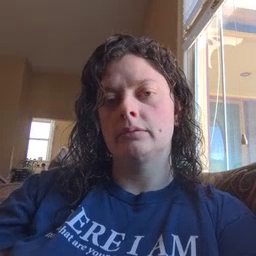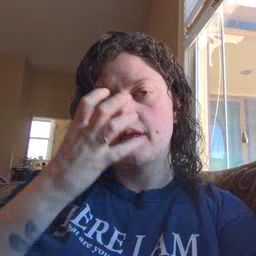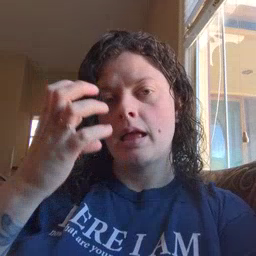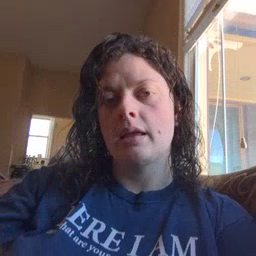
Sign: mad